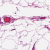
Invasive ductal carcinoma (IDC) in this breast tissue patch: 0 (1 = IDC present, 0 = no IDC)